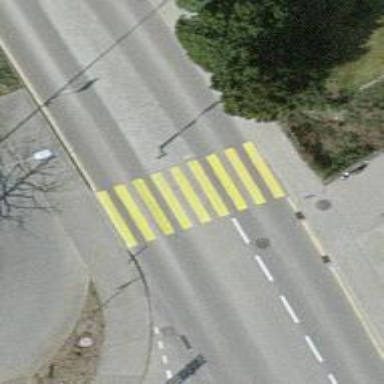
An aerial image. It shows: Uncontrolled footway crossing with markings.